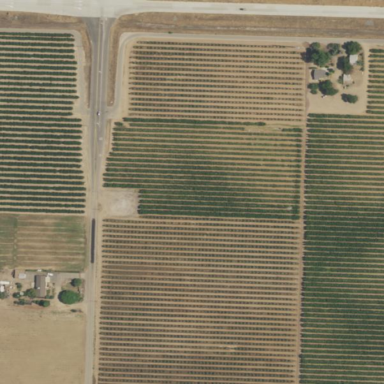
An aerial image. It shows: Beautiful vineyard in the countryside.